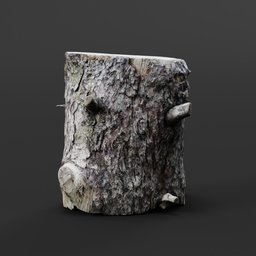
Label: nature